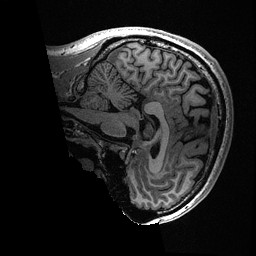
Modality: T1w
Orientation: sagittal
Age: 24
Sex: male
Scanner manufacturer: ge
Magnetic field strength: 3 T
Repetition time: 0.006952 s
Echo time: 0.00292 s